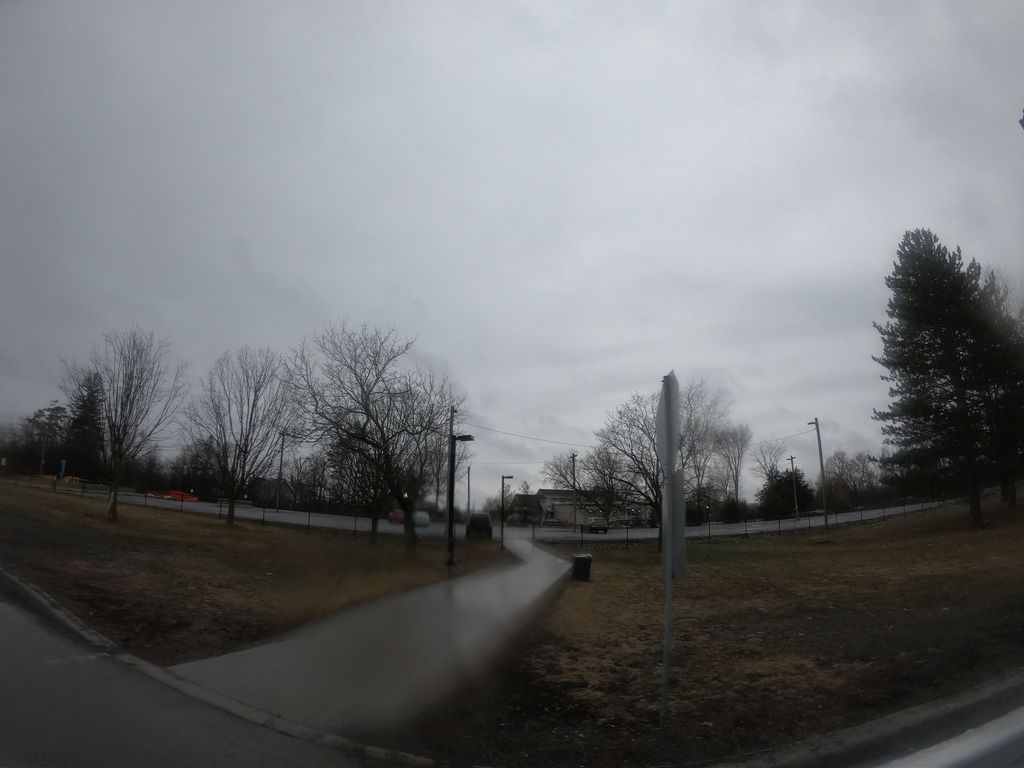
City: ottawa-gatineau